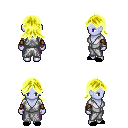
a pixel art fantasy rpg character, female body template, dark elf, purple skin, white robe, magenta pants, gold loose hair, cloth bracers, black slippers, four views (front, back, left, right), 2x2 character sprite sheet, small pixel art, hard edges, no anti-aliasing